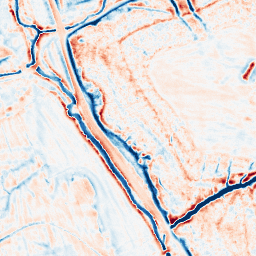
Category: edge_preserving
Decomposition family: bilateral
Decomposition parameters: d: 15
sigma_color: 25
sigma_space: 100
Upsampling method: sinc_hamming
Upsampling parameters: scale: 2
kernel_size: 8
Upsampling scale: 2